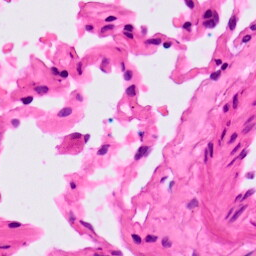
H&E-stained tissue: Lung